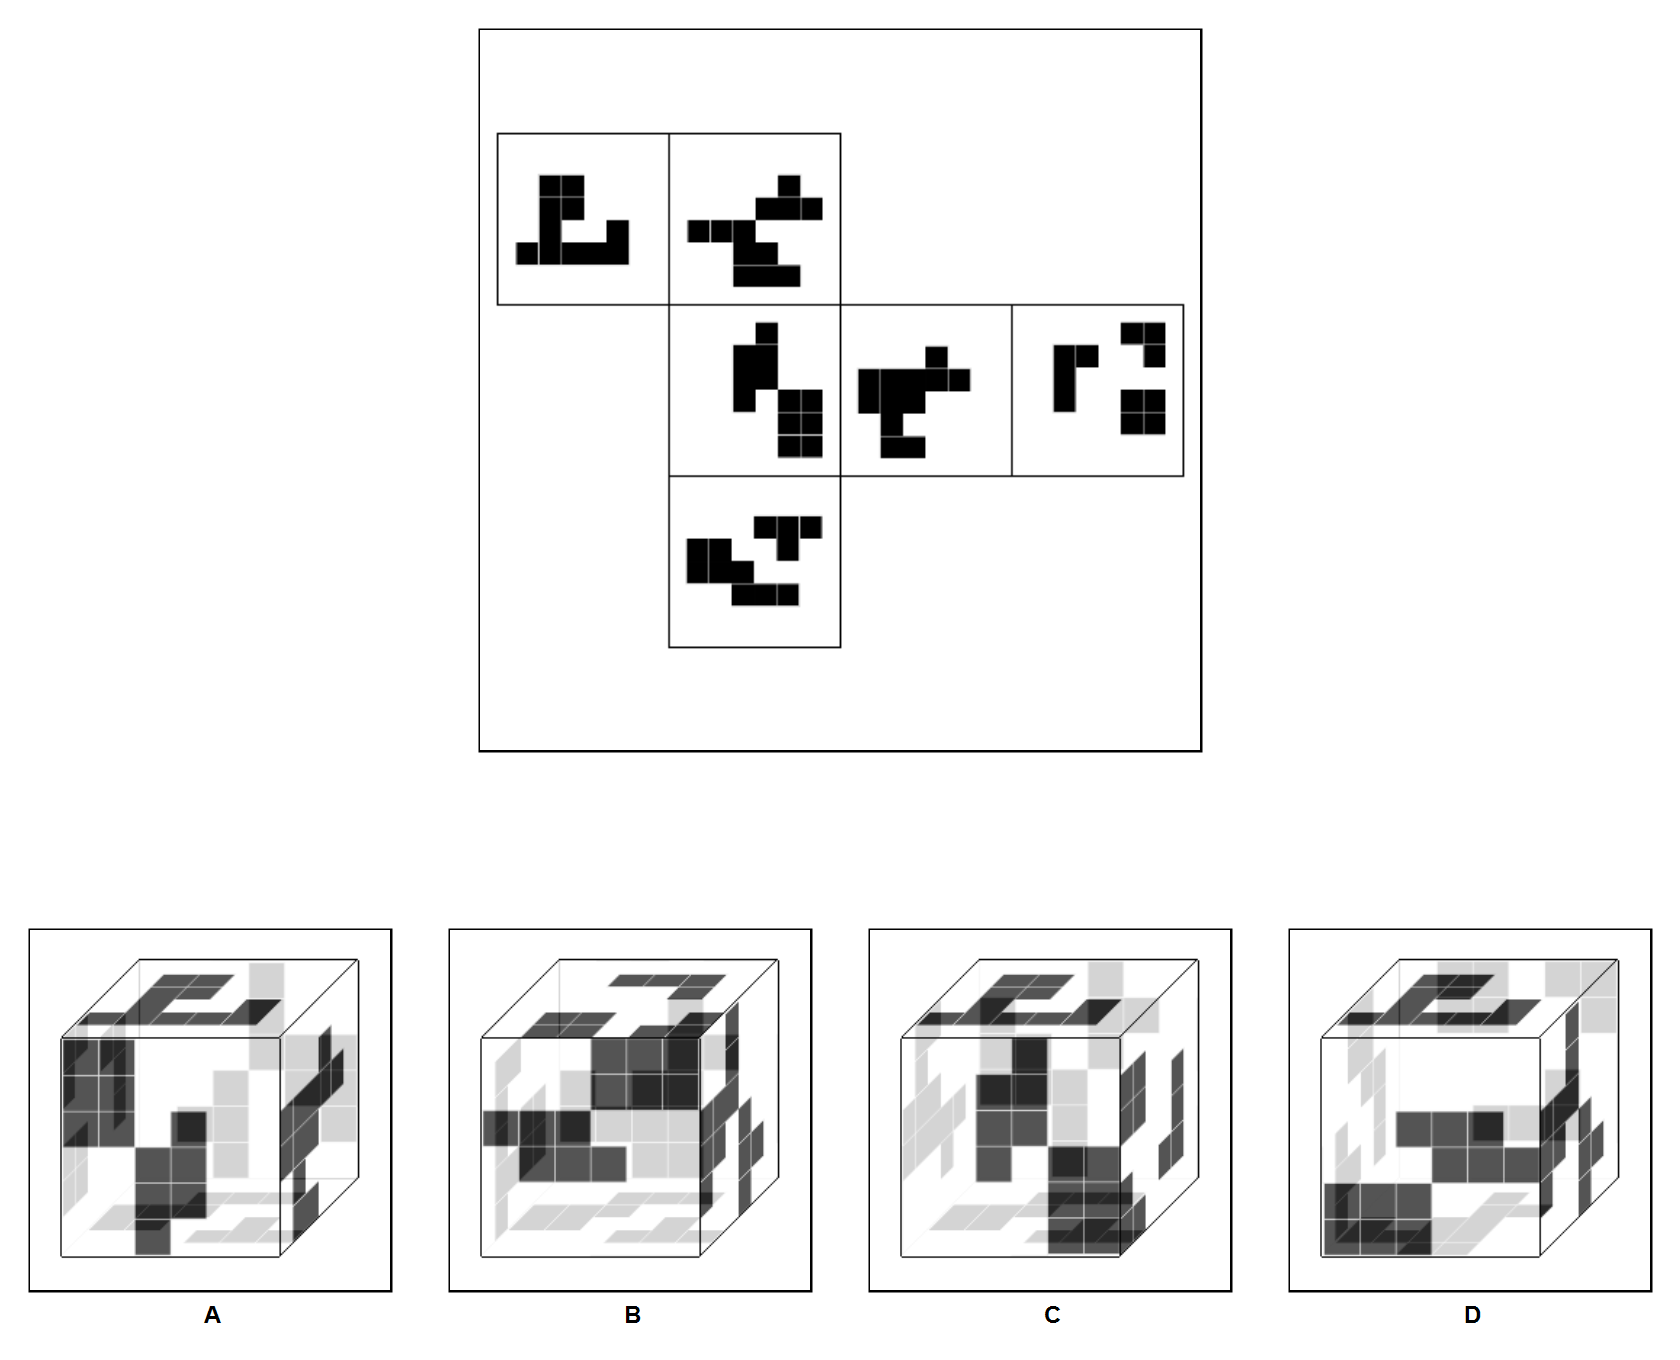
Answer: D